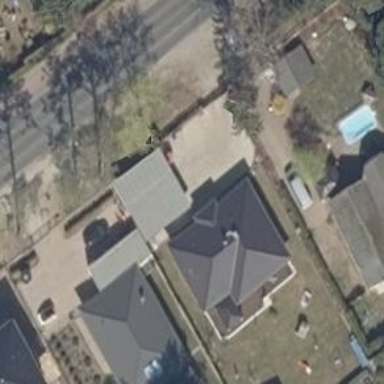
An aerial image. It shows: Detached building with hipped roof.